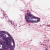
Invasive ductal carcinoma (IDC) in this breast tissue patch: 0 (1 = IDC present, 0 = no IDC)